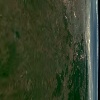
Label: land